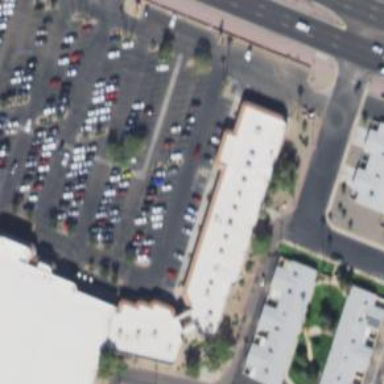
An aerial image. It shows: Parking space.